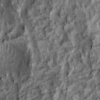
Label: not_dusty